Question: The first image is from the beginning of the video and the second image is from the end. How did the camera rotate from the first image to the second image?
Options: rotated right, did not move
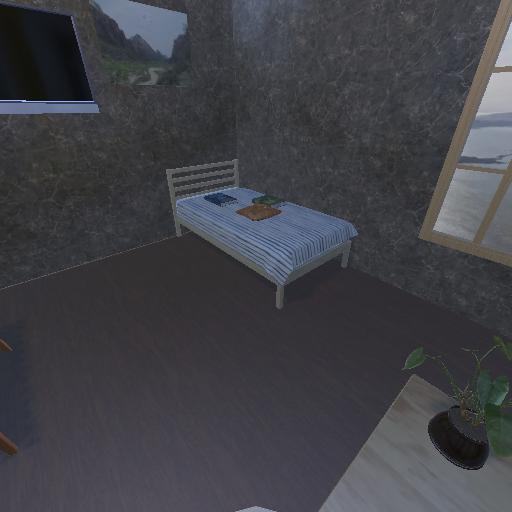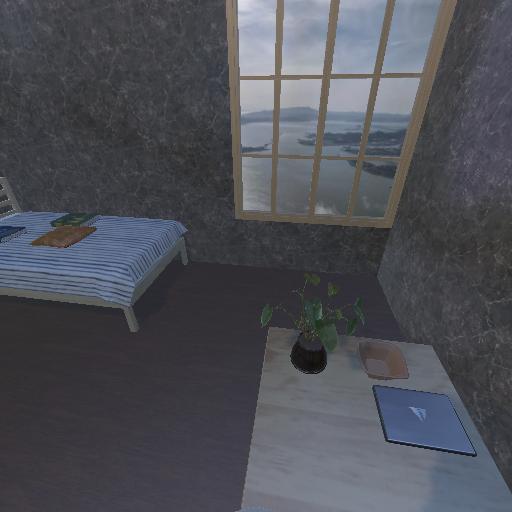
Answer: rotated right